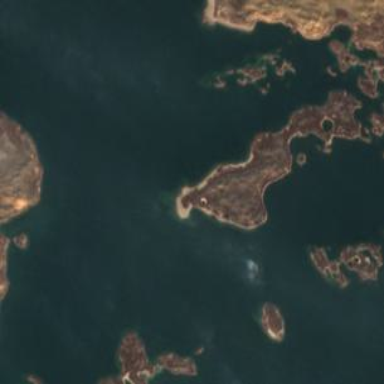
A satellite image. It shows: Islet covered with scrub vegetation.